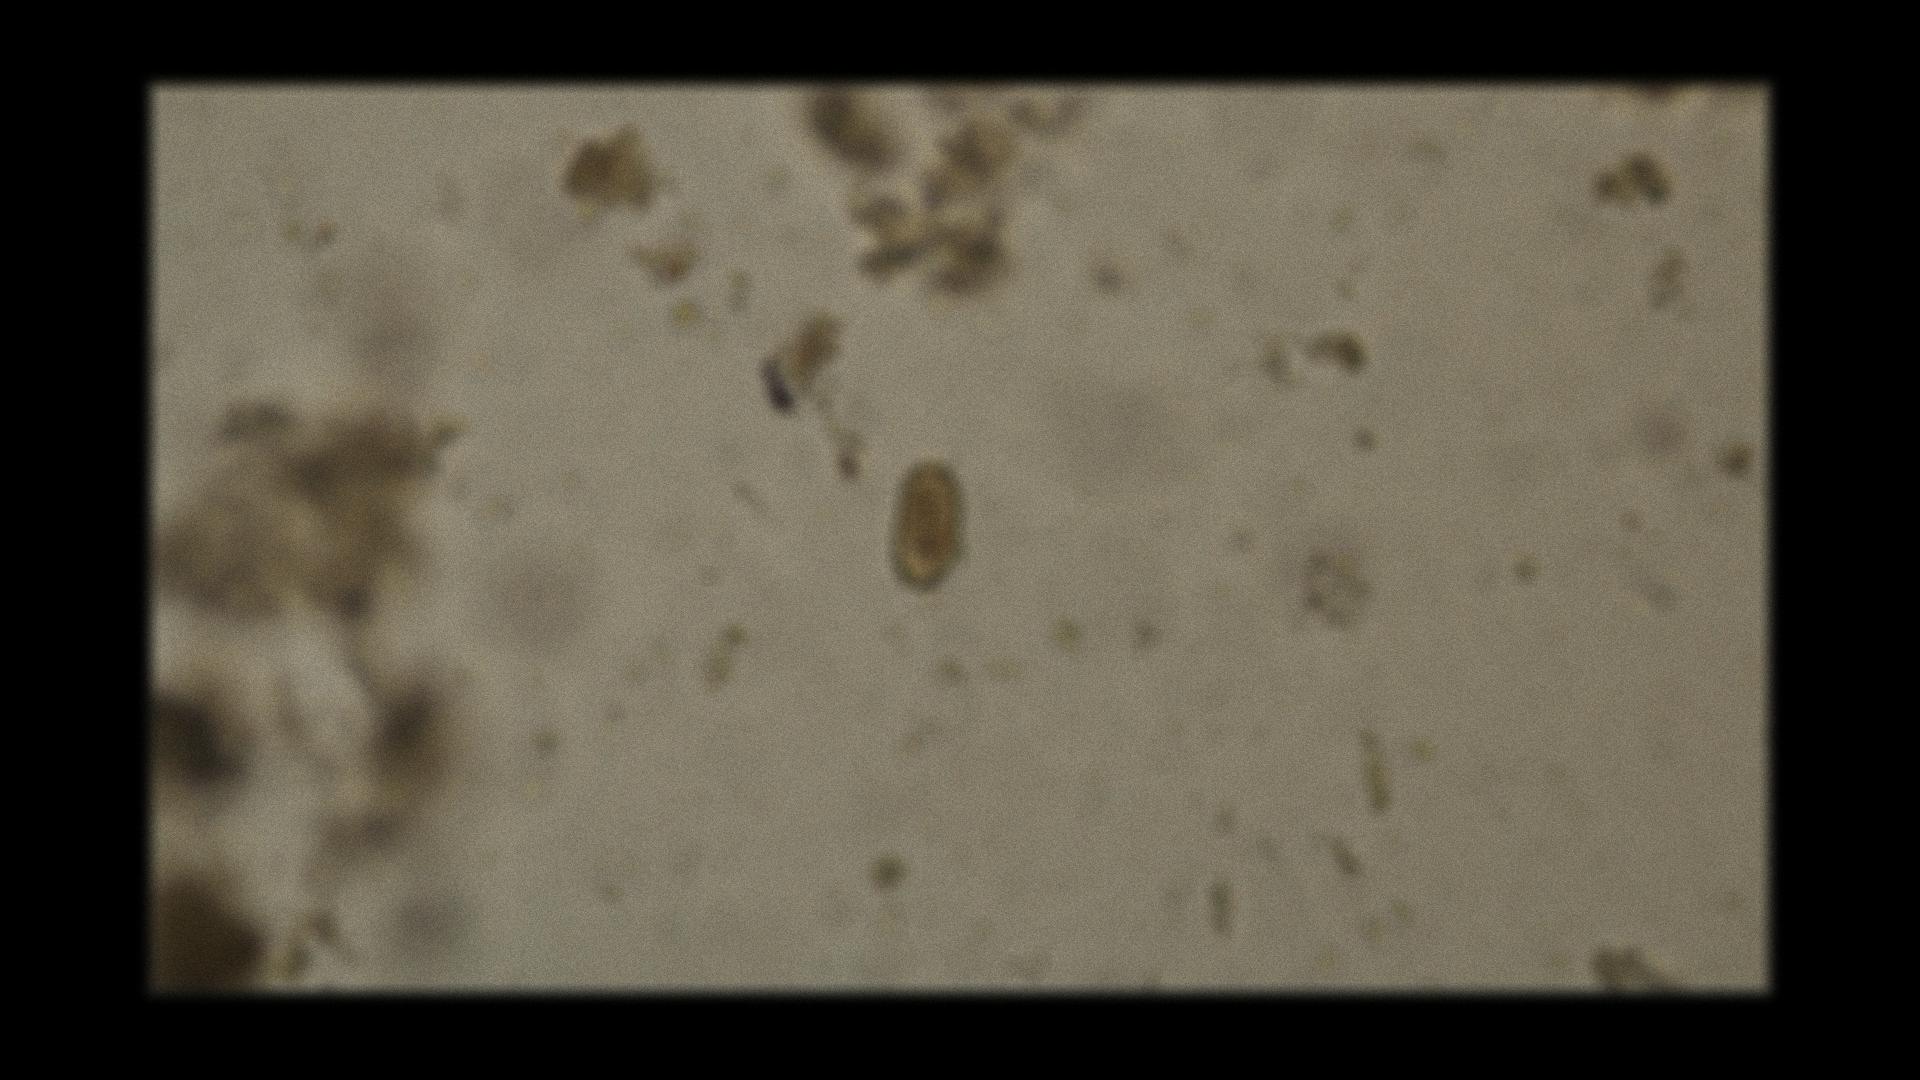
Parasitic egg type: Capillaria philippinensis